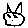
Label: cat